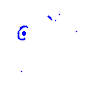
Particle: electron